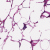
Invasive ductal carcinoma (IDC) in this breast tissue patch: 0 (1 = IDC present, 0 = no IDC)